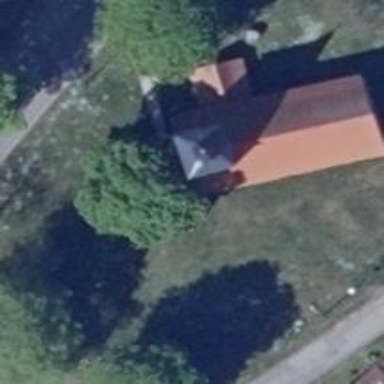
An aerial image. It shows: Church which is place of worship.